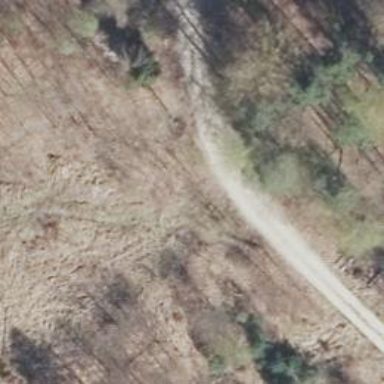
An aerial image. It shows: Driveway with service road made of grade2 tracktype.